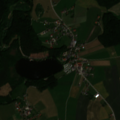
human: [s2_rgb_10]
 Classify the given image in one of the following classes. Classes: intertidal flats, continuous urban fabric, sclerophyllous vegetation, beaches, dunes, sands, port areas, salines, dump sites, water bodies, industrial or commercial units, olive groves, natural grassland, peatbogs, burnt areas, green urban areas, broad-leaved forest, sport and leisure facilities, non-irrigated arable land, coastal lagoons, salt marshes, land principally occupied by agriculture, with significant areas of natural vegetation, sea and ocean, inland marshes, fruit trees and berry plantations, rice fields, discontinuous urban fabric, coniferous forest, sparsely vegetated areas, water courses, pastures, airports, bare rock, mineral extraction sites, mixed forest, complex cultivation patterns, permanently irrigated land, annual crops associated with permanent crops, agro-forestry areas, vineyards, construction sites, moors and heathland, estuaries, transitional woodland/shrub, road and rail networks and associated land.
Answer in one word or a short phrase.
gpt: discontinuous urban fabric, non-irrigated arable land, pastures, complex cultivation patterns, coniferous forest